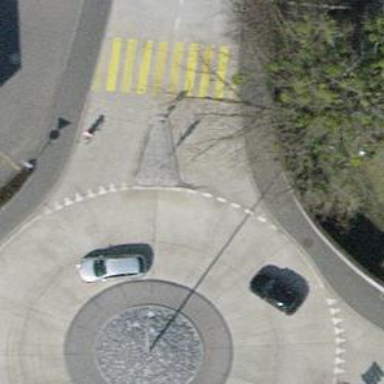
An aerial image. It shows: Traffic calming island.